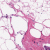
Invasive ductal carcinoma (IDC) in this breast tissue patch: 0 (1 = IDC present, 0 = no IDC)